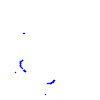
Particle: kaon